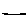
Label: line